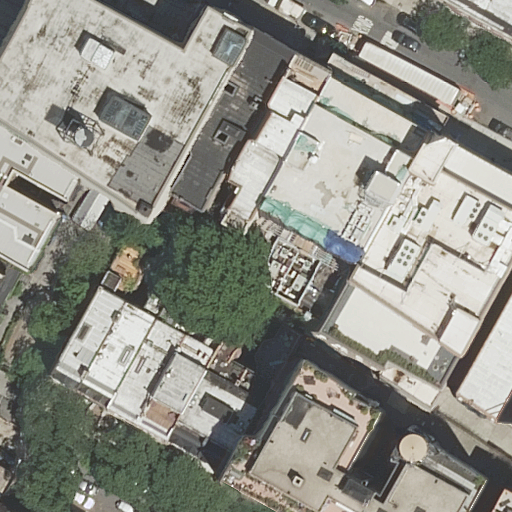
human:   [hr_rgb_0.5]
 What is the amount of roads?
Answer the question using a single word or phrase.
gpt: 2

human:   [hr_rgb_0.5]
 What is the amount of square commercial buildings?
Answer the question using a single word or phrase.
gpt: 0

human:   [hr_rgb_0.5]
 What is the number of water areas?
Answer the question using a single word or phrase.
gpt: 0

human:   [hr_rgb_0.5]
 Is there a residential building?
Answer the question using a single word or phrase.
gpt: yes

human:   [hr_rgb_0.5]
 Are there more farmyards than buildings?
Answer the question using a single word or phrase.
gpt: no

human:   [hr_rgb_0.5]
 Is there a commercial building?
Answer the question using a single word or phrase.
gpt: no

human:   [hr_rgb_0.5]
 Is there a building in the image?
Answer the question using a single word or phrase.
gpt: yes

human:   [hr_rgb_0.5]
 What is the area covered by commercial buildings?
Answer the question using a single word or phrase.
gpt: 0m2

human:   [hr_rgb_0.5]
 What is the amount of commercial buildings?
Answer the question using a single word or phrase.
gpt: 0

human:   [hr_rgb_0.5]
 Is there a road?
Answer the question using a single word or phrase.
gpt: yes

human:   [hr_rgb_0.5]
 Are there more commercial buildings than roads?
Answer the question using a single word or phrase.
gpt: no

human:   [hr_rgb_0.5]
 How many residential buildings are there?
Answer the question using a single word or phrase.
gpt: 22

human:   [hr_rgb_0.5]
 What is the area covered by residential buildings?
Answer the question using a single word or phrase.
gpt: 4893m2

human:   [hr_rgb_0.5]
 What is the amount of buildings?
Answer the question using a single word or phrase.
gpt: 22

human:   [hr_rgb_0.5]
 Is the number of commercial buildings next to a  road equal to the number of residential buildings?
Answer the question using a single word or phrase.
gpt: no

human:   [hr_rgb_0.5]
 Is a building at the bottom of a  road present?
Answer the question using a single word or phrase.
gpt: yes

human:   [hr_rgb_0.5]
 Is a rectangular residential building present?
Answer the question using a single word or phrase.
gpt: yes

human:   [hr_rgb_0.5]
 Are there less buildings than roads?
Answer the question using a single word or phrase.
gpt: no

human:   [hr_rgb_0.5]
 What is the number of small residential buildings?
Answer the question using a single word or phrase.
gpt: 7

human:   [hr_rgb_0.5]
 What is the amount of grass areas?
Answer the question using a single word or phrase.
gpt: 0

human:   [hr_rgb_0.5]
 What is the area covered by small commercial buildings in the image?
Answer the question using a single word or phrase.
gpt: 0m2

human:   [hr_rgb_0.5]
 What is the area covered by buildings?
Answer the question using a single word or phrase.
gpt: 4893m2

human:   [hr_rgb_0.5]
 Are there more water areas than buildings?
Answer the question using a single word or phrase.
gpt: no

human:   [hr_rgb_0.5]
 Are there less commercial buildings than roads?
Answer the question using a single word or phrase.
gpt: yes

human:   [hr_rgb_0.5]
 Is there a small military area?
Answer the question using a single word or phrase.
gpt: no

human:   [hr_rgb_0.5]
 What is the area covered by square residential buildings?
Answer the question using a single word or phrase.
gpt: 0m2

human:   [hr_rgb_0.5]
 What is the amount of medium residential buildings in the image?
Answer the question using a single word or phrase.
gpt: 13

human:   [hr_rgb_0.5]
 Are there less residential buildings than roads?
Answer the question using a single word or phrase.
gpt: no

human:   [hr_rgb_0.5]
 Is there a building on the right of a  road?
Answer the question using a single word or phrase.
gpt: yes

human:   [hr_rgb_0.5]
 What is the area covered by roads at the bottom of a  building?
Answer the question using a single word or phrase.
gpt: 0m2

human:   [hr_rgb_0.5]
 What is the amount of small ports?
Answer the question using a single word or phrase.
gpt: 0

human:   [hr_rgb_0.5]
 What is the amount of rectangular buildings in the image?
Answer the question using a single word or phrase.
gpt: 14

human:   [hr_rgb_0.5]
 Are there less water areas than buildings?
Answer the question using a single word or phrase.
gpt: yes

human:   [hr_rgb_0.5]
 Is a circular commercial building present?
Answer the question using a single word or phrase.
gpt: no

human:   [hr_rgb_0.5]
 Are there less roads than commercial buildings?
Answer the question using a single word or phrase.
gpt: no

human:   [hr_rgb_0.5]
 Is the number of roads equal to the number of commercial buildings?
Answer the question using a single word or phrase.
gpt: no

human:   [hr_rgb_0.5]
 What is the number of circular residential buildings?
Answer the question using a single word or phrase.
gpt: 0

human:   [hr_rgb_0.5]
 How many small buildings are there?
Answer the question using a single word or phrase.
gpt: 7

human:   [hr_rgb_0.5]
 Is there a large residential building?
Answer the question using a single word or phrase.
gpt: yes

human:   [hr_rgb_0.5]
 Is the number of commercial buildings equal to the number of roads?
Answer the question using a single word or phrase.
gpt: no

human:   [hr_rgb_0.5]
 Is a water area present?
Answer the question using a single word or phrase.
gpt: no

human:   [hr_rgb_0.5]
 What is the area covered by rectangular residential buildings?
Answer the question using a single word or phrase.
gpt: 2207m2

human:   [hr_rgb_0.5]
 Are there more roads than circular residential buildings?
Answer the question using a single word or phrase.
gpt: yes

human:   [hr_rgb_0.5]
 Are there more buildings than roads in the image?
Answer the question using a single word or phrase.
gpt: yes

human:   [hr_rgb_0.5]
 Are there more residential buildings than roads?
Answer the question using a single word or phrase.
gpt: yes

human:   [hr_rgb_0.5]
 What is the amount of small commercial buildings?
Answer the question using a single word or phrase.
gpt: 0

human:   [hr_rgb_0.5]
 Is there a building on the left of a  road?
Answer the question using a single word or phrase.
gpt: yes

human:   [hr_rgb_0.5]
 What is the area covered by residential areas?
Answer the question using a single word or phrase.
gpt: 0m2

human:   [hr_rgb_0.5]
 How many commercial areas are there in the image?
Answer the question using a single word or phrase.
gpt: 0

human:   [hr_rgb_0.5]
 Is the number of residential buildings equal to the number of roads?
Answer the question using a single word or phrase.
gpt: no

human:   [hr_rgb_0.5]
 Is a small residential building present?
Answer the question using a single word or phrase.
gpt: yes

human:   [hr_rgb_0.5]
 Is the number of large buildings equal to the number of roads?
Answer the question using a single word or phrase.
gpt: yes

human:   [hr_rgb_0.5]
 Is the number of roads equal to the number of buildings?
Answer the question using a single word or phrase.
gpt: no

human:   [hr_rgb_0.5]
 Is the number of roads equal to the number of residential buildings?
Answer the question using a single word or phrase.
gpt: no

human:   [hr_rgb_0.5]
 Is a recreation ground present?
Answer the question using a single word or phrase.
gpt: no

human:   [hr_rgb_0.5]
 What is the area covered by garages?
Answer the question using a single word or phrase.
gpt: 0m2

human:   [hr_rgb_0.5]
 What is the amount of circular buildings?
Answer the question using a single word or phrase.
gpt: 0

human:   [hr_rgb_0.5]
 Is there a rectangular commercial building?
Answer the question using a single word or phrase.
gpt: no

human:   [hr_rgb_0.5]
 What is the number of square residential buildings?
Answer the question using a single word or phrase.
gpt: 0

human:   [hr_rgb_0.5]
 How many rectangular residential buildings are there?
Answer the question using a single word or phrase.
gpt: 14

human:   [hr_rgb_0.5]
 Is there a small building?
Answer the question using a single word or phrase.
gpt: yes

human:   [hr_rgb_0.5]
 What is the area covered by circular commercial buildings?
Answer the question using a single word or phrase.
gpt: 0m2

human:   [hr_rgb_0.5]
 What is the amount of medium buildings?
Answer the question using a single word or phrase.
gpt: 13

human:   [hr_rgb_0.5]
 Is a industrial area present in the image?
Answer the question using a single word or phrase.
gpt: no